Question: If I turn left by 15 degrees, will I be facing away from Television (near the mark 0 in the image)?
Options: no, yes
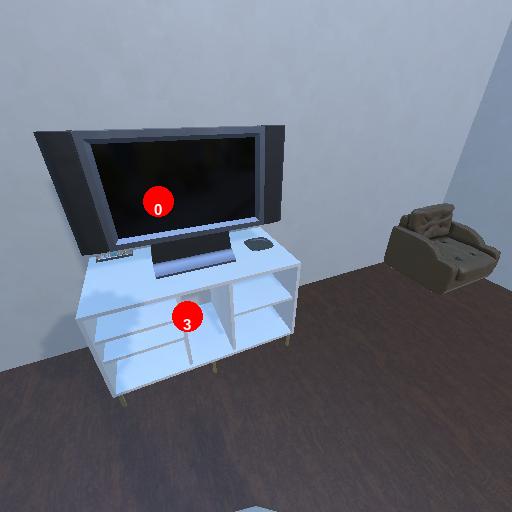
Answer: no